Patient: sex M, age 32
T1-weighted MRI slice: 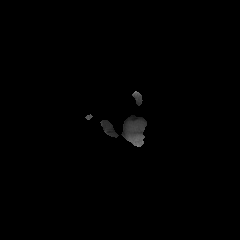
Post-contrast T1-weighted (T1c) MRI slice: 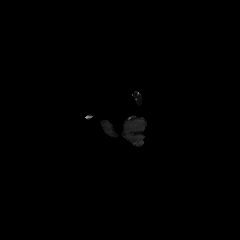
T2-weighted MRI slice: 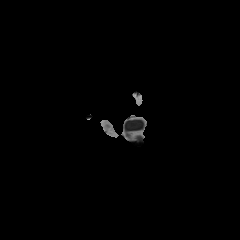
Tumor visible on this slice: no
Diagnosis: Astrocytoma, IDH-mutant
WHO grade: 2